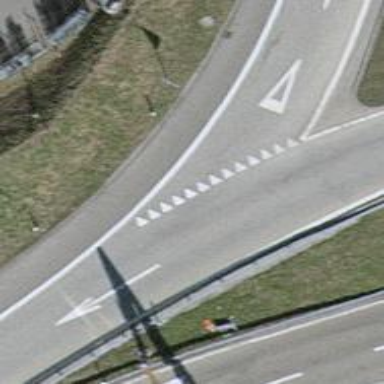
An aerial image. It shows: Road with "give way" sign.